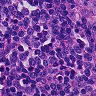
Metastatic tissue present: no